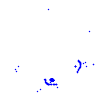
Particle: pion